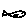
Label: fish